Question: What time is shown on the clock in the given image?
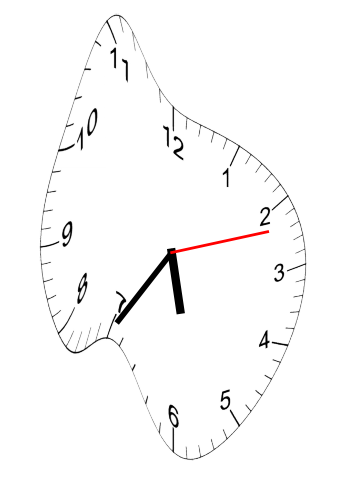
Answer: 05:35:12